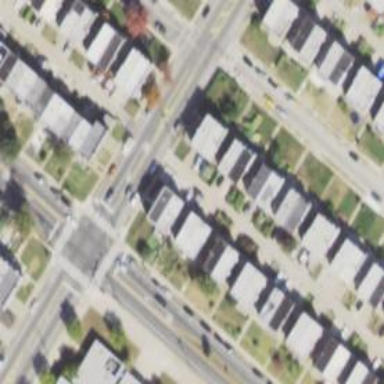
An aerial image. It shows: Alley classified as service road.